Field crop: tomato
Growth stage: 1
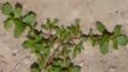
Species: portulaca